Question: I need to compare many graphs(up to a few millions graph comparisons) and I wonder what is the fastest way to do that.
Graphs' vertices can have up to 8 neighbours/edges and vertex can have value 0 or 1. Rotated graph is still the same graph and every graph has identical number of vertices.
Graph can look like this:

Right now I'm comparing graphs by taking one vertex from first graph and comparing it with every vertex from second graph. If I find identical vertex then I check if both vertices' neighbours are identical and I repeat this until I know if graphs are identical or not.
This approach is too slow. Without discarding graphs that are for sure different, it takes more than 40 seconds to compare several thousands graphs with about one hundred vertices.
I was thinking about calculating unique value for every graph and then only compare values. I tried to do this, but I only managed to come up with values that if are equal then graphs may be equal and if values are different then graphs are different too.
If my program compares these values, then it calculates everything in about 2.5 second(which is still too slow).
And what is the best/fastest way to add vertex to this graph and update edges? Right now I'm storing this graph in 'std::map< COORD, Vertex >' because I think searching for vertex is easier/faster that way.
COORD is vertex position on game board(vertices' positions are irrelevant in comparing graphs) and Vertex is:
'''
struct Vertex
{
Player player; // Player is enum, FIRST = 0, SECOND = 1
Vertex* neighbours[8];
};
'''
And this graph is representing current board state of Gomoku with wrapping at board edges and board size n*n where n can be up to 2^16.
I hope I didn't made too many errors while writing this. I hope someone can help me.
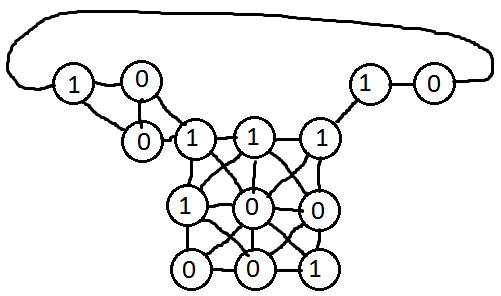
Answer: First you need to get each graph into a consistent representation, the natural way to do this is to create an ordered representation of the graph.
The first level of ordering is achieved by grouping according to the number of neighbours.
Each group of nodes with the same number of neighbours is then sorted by mapping their neighbours values (which are 0 and 1) on a binary number which is then used to enforce an order amongst the group nodes.
Then you can use a hashing function which iterates over each node of each group in the ordered form. The hashed value can then be used to provide an accelerated lookup